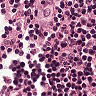
Metastatic tissue present: no